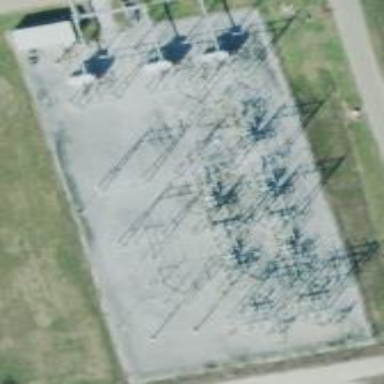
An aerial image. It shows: Industrial power substation enclosed by fence.